Question: Here is my sample excel file data

How can I calculate sum of all 'CR' and 'DR' type records separately?
Result should be
'Logic somthing like...'
'''
Dim debit;
for each row in sheet1
if(data of C column == dr)
debit = debit + data of D column
end if
end for
print debit;
'''
I am not very much familiar with Excel 2010 so not sure how to code this so please give me some basic steps also to achieve this.
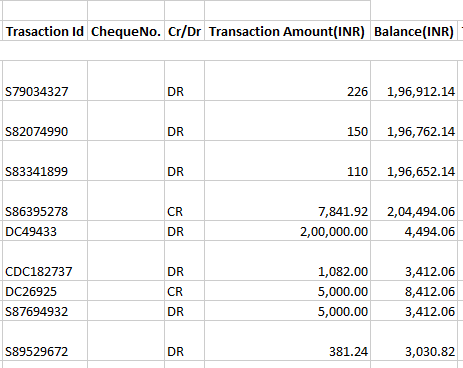
Answer: You can get this using formula :
'''
=SUMIF(C:C,"=DR",D:D)
'''
And if you want to get this using vba then you can write it like:
'''
Dim debit, credit As Integer
With Worksheets("Sheet1")
For x = 1 To .Cells(Rows.Count, 3).End(xlUp).Row
If UCase(.Cells(x, 3).Value) = "DR" Then
debit = debit + .Cells(x, 4).Value
Else
If UCase(.Cells(x, 3).Value) = "CR" Then
credit = credit + .Cells(x, 4).Value
End If
End If
Next
End With
'''